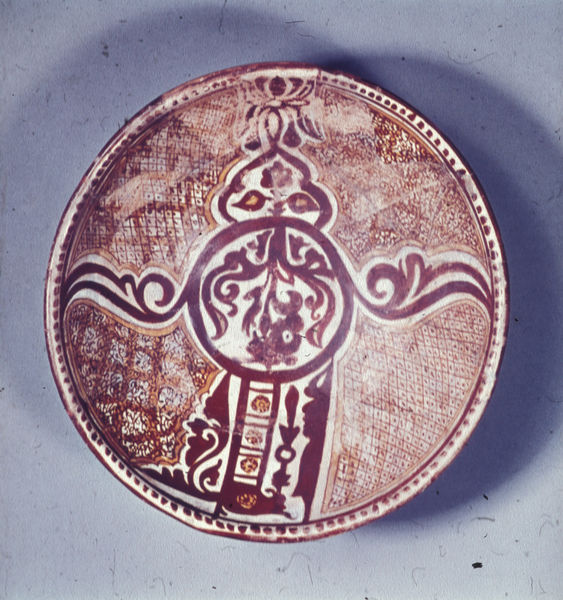
Titel: Schale, Lüsterfayence mit Vogelfiguren aus Samarra (Islam)
Künstler: unbekannt
Institution: unbekannt
Schlagwörter: adler, baum, blau, blätter, dunkel, schatten, weiß, gelb, ocker, blume, blumen, braun, hell, licht, mitte, orange, pastell, schmuck, schwarz, zeichen, blüte, blüten, rot, beige, karo, muster, ornament, schale, schüssel, teller, spiegel, felder, natur, auge, blatt, pflanze, schleifen, kreis, rund, umrandung, keramik, ranken, ton, schwung, fahne, abstrakt, afrika, formen, lila, violett, linien, drehen, rand, dekoration, essen, jugendstil, symmetrie, glanz, floral, ornamente, verzierung, platte, fein, ring, bemalt, foto, fotografie, punkte, gemustert, gefäß, motiv, porzellan, wandteller, orient, orientalisch, linie, form, asien, geschirr, scheibe, kreise, kunst, flora, viel, verziert, chinesisch, china, musterung, rauten, schnörkel, handwerk, obstschale, voluten, rotbraun, napf, vegetabil, bemalung, tellerrand, assiette, indien, gegenstand, kunsthandwerk, objekt, ungegenständlich, glasur, dekorativ, islam, gebrannt, töpferei, drachen, lasur, unterteller, töpfern, maurisch, keramikschale, iran, persisch, handbemalt, indisch, henna, asymmetrische, blüten4, blattornament, karro, fo, riot, lkj, keremik